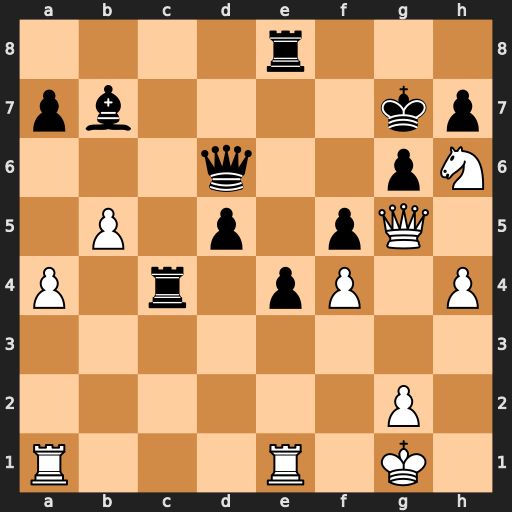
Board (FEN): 4r3/pb4kp/3q2pN/1P1p1pQ1/P1r1pP1P/8/6P1/R3R1K1
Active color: w
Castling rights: -
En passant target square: -
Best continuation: Nxf5+ Kg8 Nxd6